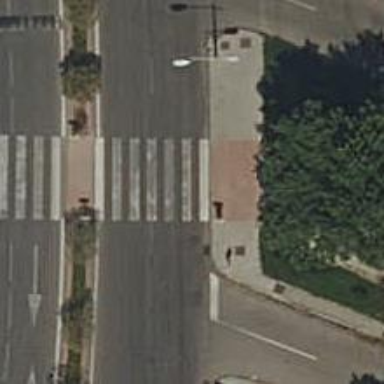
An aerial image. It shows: Uncontrolled crossing on the road.